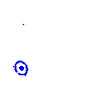
Particle: kaon